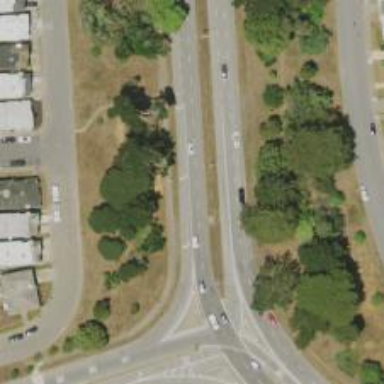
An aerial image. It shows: Secondary road with separate sidewalk.